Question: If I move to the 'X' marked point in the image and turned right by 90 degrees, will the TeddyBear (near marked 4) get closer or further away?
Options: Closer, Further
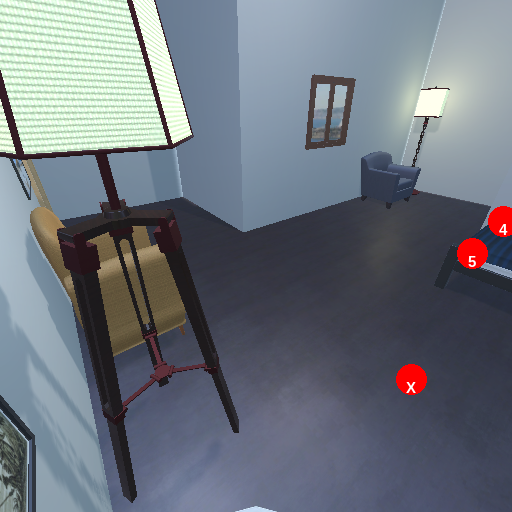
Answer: Closer